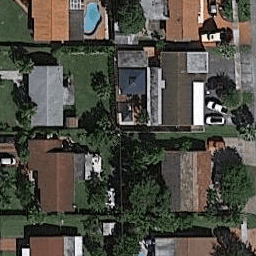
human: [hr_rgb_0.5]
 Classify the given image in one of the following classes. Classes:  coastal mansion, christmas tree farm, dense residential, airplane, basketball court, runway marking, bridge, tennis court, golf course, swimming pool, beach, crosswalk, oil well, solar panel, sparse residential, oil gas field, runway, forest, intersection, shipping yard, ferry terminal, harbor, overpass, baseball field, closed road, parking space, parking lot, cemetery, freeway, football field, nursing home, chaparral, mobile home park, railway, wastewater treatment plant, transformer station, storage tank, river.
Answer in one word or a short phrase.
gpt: dense residential